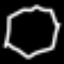
Label: octagon